Question: I have a one custome view and on expandable list view.
list is scrolling fine but when i tried to place both in a scroll view its not working.
I decided to place the custom view in one of the element in the expandable list view.
But, each element in the list has two items Group and Childs.
How to replace both of them with my view at first position...?

Thanks in advance...!
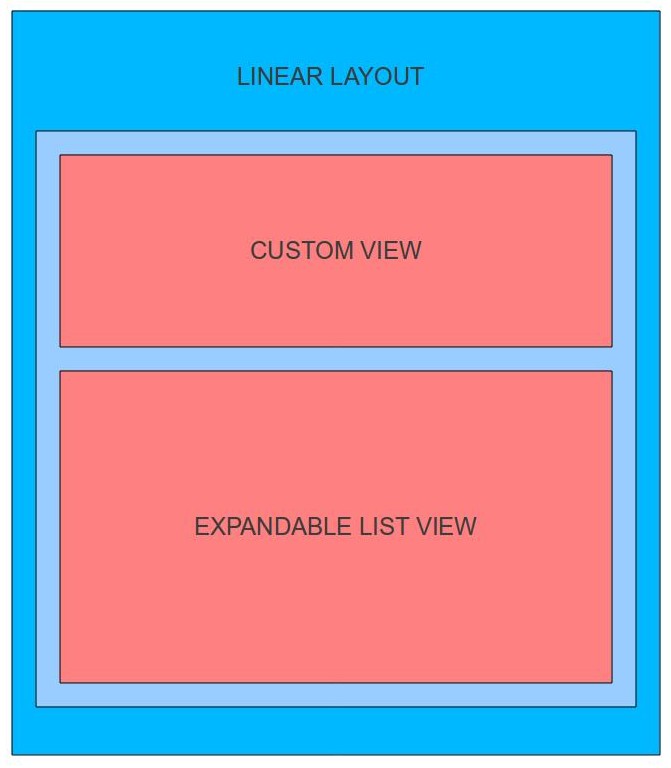
Answer: Finally i got a solution for this.
Load your custom view into the ExpandableListView as Group with 0 children.
Then make group indicator invisible.. that's it. :)